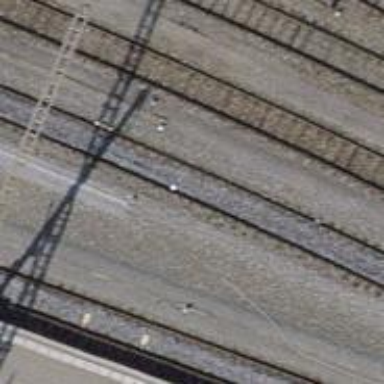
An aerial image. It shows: Siding railway line with electrified contact line for the trains.